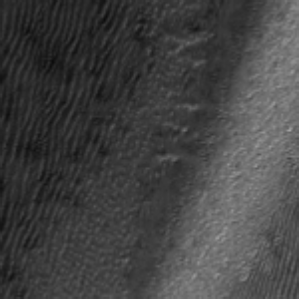
Label: frost